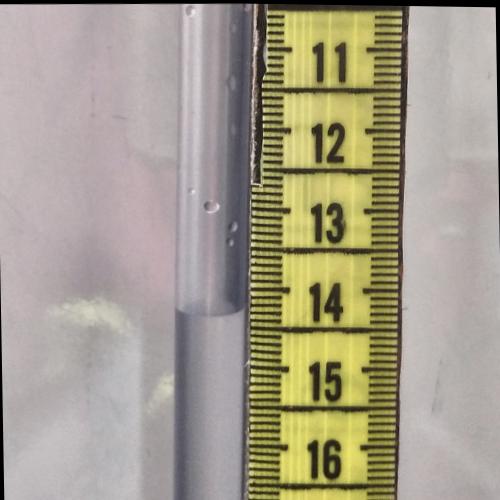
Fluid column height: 14.3 cm